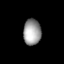
Tissue: lung
Cell type: Epithelial cells
Senescence score: 0.5767
Nuclear area (px): 447
Mean DAPI intensity: 157.405